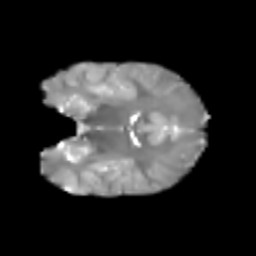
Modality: T2w
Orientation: coronal
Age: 8
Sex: male
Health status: healthy